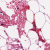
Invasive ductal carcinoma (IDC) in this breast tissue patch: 0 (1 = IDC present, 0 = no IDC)